Field crop: maize
Growth stage: 2
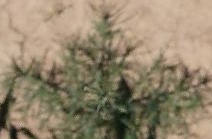
Species: salsola